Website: bh-photo
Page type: payment
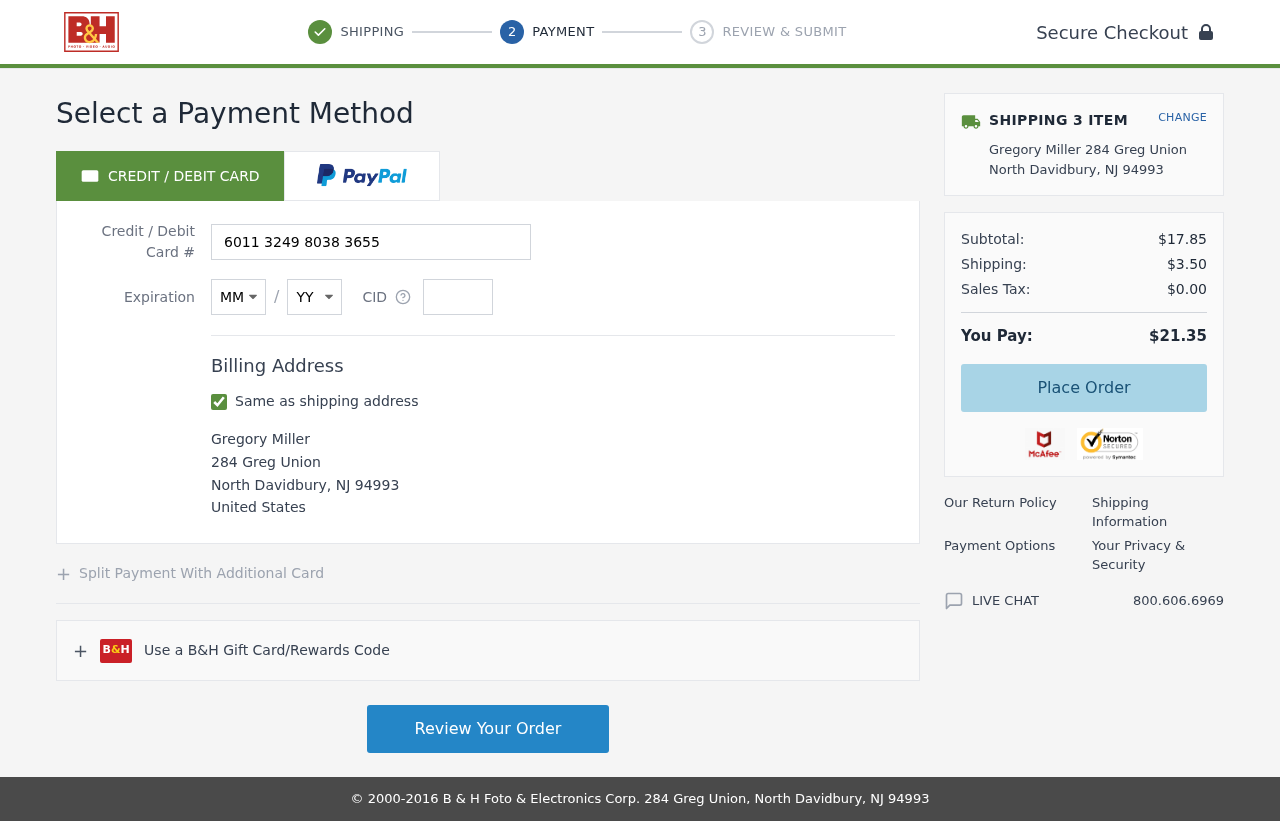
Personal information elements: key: PII_CARD_CVV
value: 368
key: PII_CARD_EXPIRY_MONTH
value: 08
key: PII_CARD_EXPIRY_YEAR
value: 27
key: PII_CARD_NUMBER
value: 6011 3249 8038 3655
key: PII_CITY
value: North Davidbury
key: PII_COUNTRY
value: United States
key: PII_FULLNAME
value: Gregory Miller
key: PII_POSTCODE
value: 94993
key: PII_STATE_ABBR
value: NJ
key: PII_STREET
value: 284 Greg Union
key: PII_FULLNAME2
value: Gregory Miller
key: PII_STREET2
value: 284 Greg Union
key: PII_CITY2
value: North Davidbury
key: PII_STATE_ABBR2
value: NJ
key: PII_POSTCODE2
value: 94993
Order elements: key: ORDER_NUM_ITEMS
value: SHIPPING 3 ITEM
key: ORDER_SUBTOTAL
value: $17.85
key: ORDER_SHIPPING_COST
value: $3.50
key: ORDER_TAX
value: $0.00
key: ORDER_TOTAL
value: $21.35